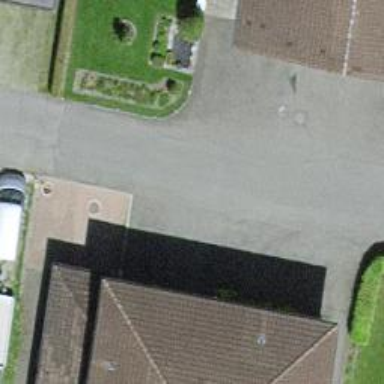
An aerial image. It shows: Asphalt road in residential area.